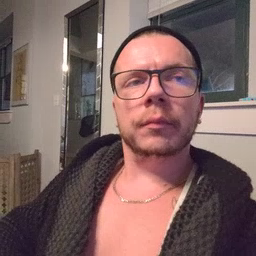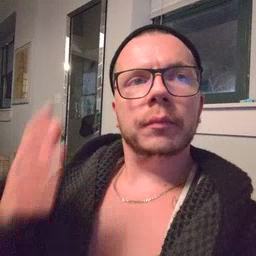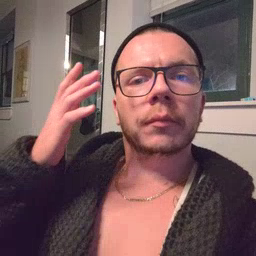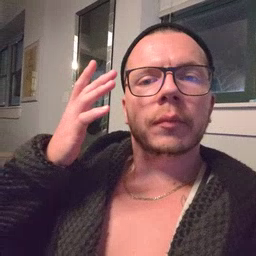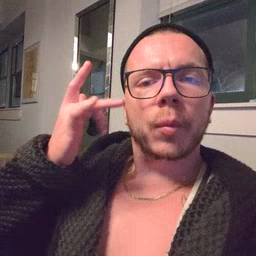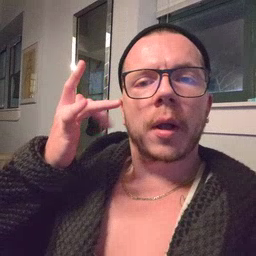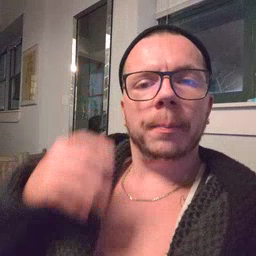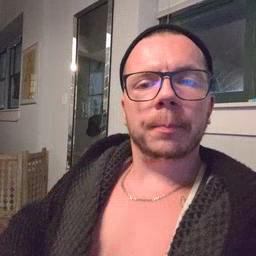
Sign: why